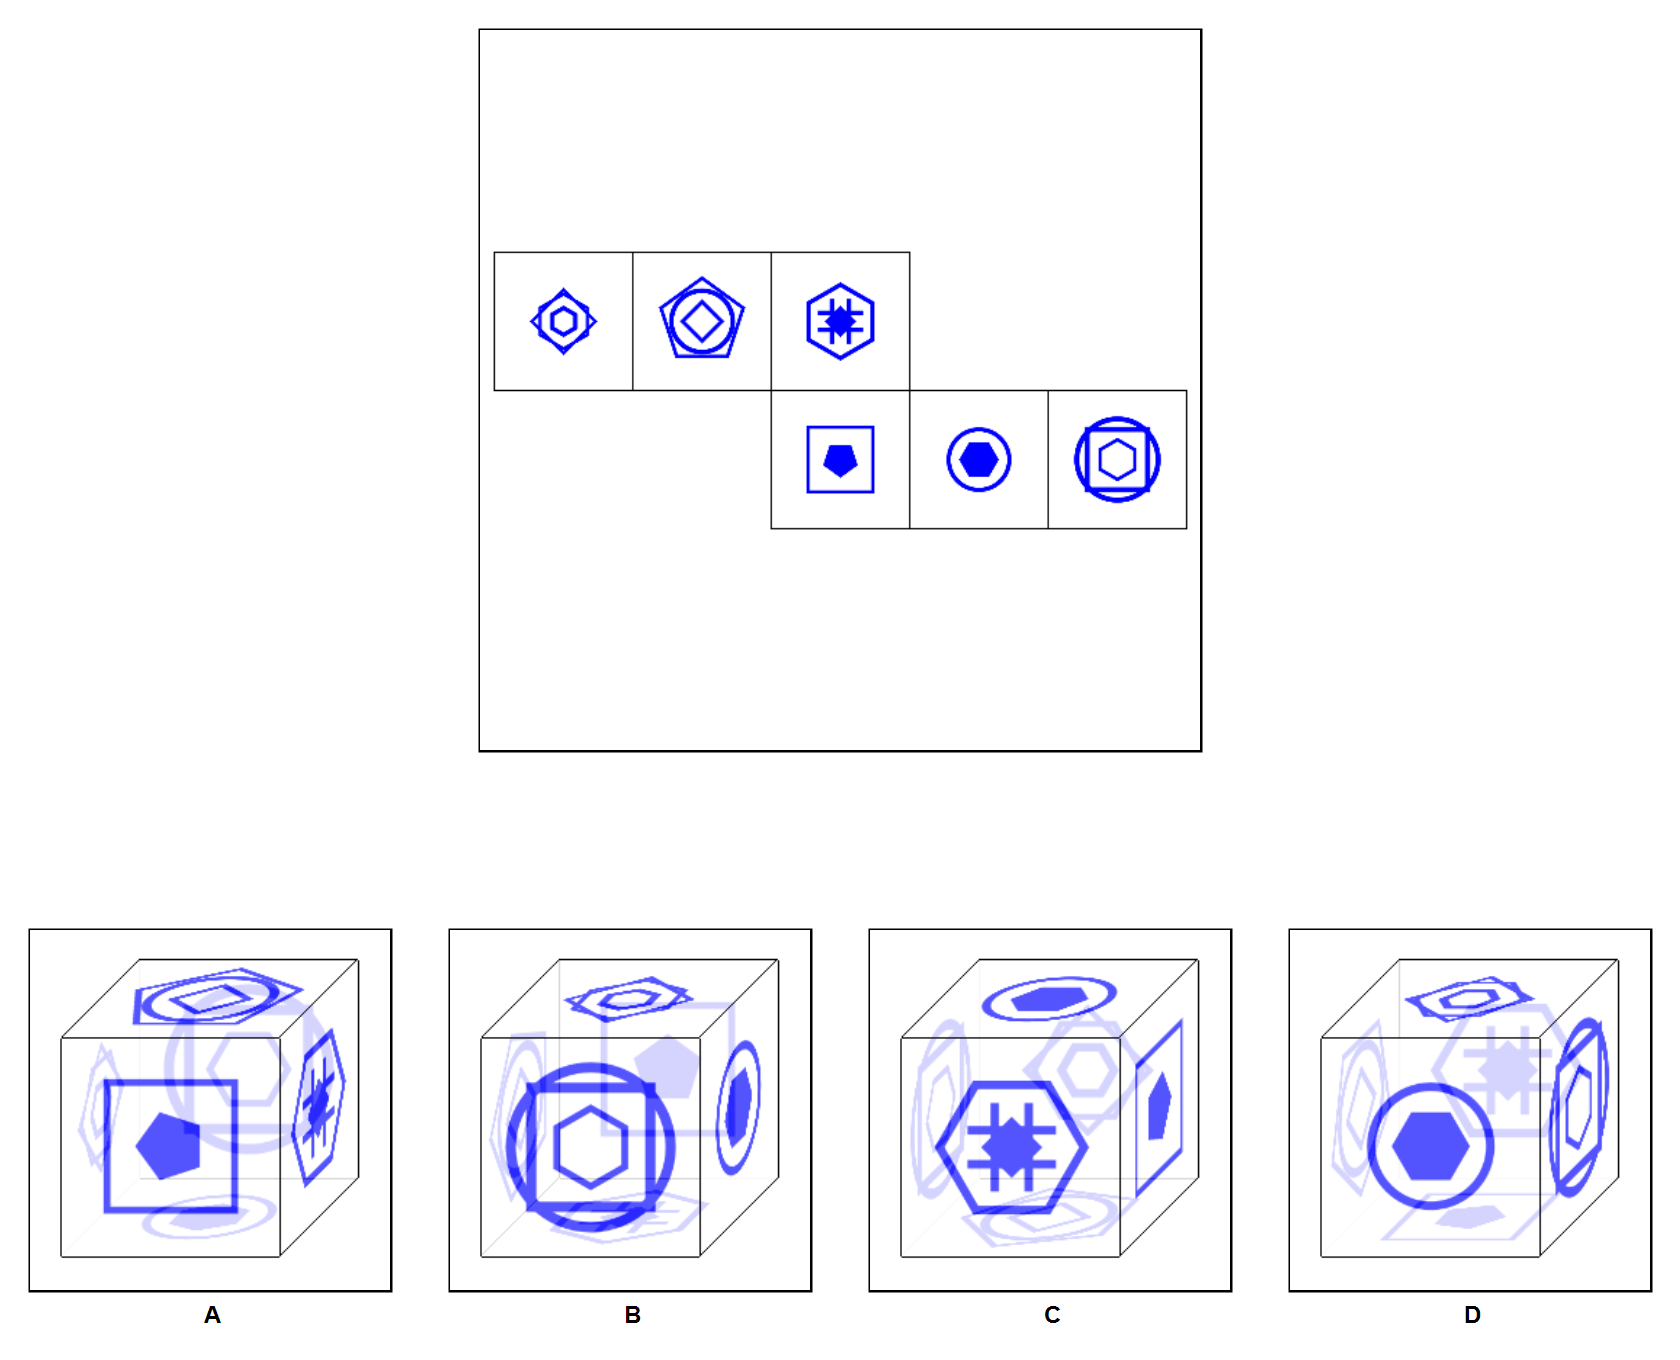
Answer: D